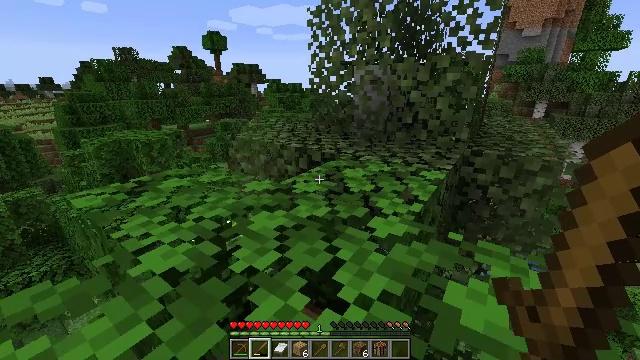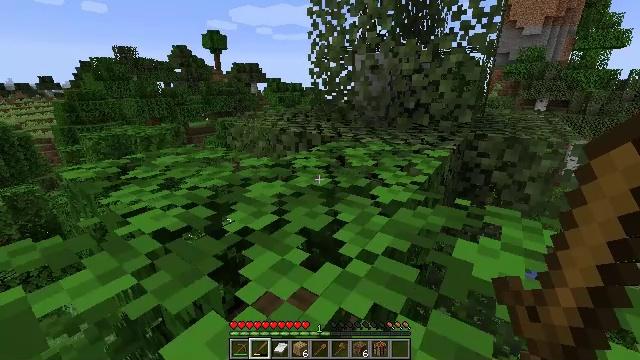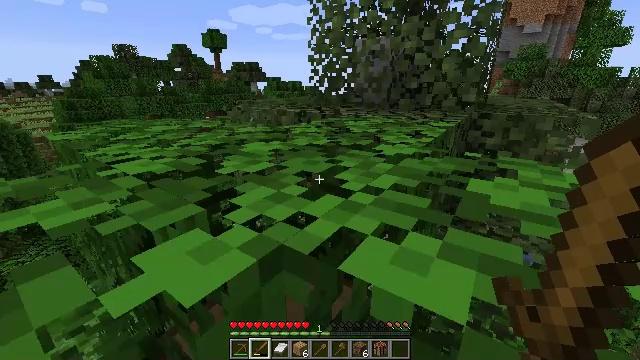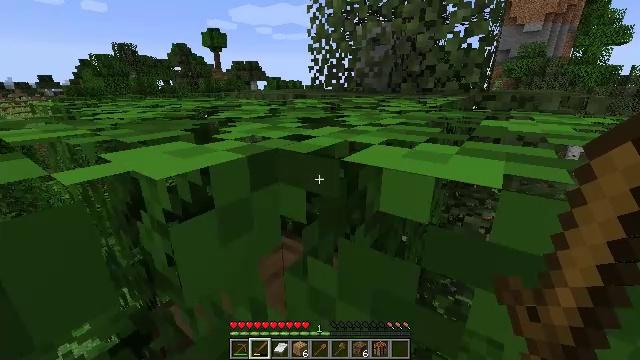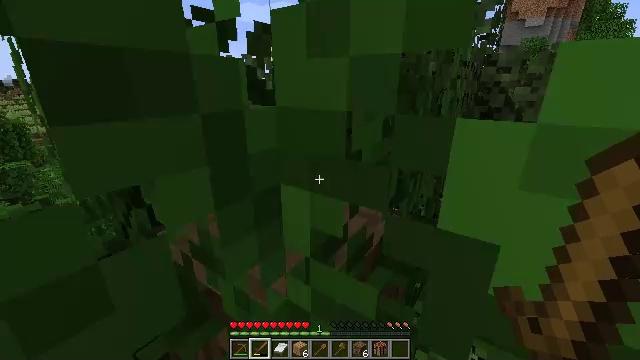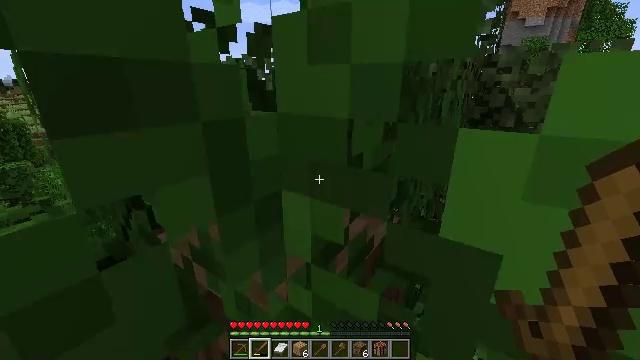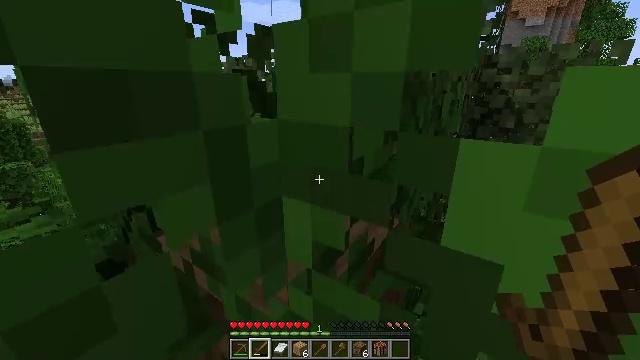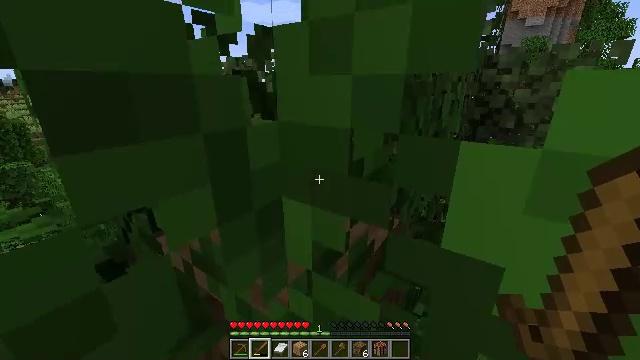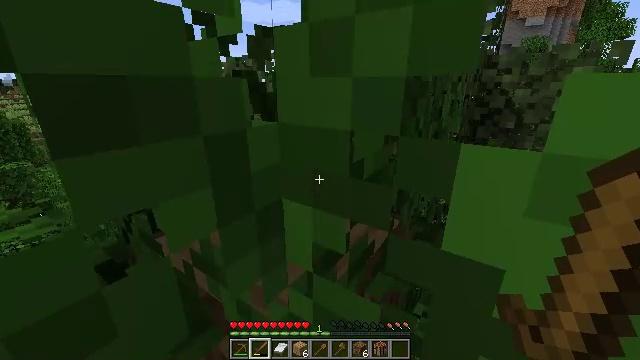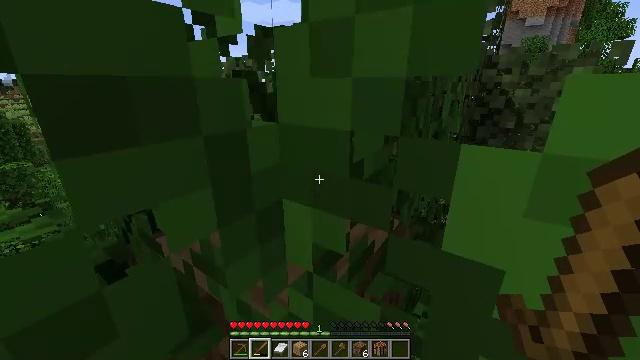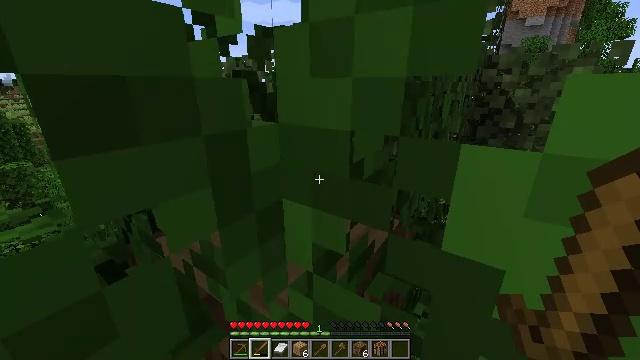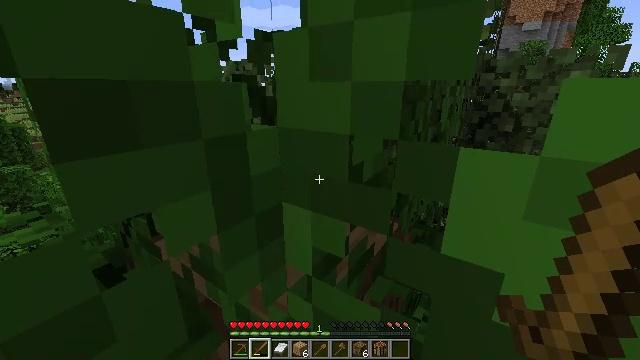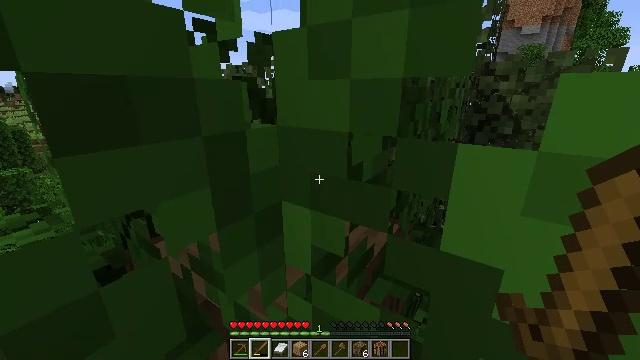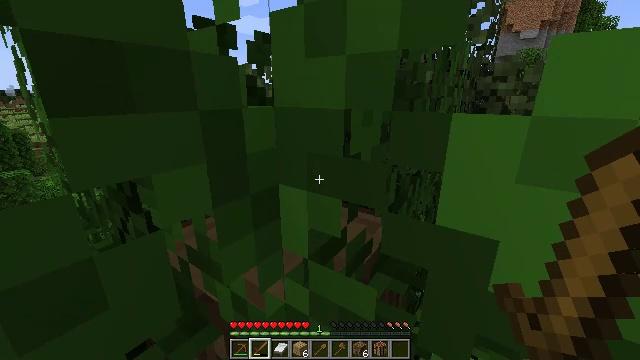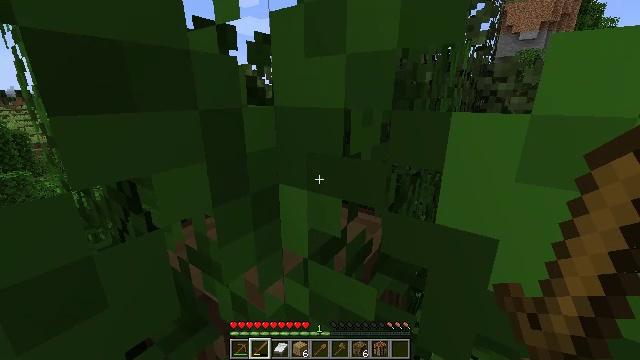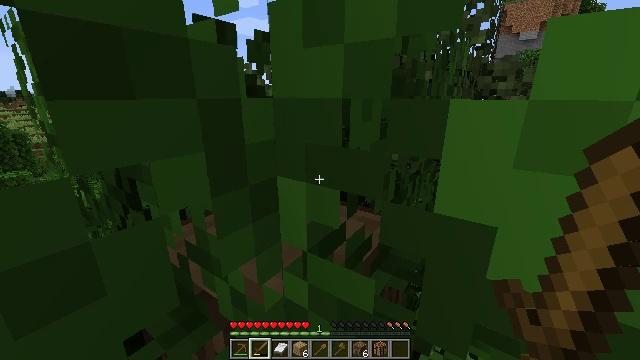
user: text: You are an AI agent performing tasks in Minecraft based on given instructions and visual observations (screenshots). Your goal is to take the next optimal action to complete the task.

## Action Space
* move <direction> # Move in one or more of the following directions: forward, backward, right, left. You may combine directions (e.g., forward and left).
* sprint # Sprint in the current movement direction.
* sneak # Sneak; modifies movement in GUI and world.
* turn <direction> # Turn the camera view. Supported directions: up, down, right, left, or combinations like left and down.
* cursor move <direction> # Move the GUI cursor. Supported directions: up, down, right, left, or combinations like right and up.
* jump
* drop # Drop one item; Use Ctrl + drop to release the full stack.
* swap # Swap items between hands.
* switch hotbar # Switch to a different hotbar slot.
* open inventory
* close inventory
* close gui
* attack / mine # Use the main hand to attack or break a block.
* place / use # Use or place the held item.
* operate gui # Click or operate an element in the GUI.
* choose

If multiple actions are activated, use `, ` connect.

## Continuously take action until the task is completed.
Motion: motion action
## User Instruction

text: Gather oak leaves by attacking.
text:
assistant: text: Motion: move forward
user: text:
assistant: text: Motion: move forward
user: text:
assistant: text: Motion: move forward
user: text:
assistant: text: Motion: move forward
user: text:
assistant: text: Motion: move forward
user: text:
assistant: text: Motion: move forward
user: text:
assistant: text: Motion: move forward
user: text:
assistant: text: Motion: move forward
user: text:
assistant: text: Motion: move forward
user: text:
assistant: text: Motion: move forward
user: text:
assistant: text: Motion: move forward
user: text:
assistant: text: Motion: no_op
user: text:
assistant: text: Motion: no_op
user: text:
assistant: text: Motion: no_op
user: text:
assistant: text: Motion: no_op
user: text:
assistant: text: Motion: attack / mine
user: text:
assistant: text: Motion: attack / mine
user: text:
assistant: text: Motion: attack / mine
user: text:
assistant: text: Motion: attack / mine
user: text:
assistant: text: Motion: no_op
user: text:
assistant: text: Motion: no_op
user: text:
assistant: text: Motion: no_op
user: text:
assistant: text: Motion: no_op
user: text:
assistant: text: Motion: no_op
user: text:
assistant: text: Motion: no_op
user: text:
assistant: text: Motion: no_op
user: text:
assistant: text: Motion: no_op
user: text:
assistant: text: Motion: no_op
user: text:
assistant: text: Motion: no_op
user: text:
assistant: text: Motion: no_op